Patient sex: M
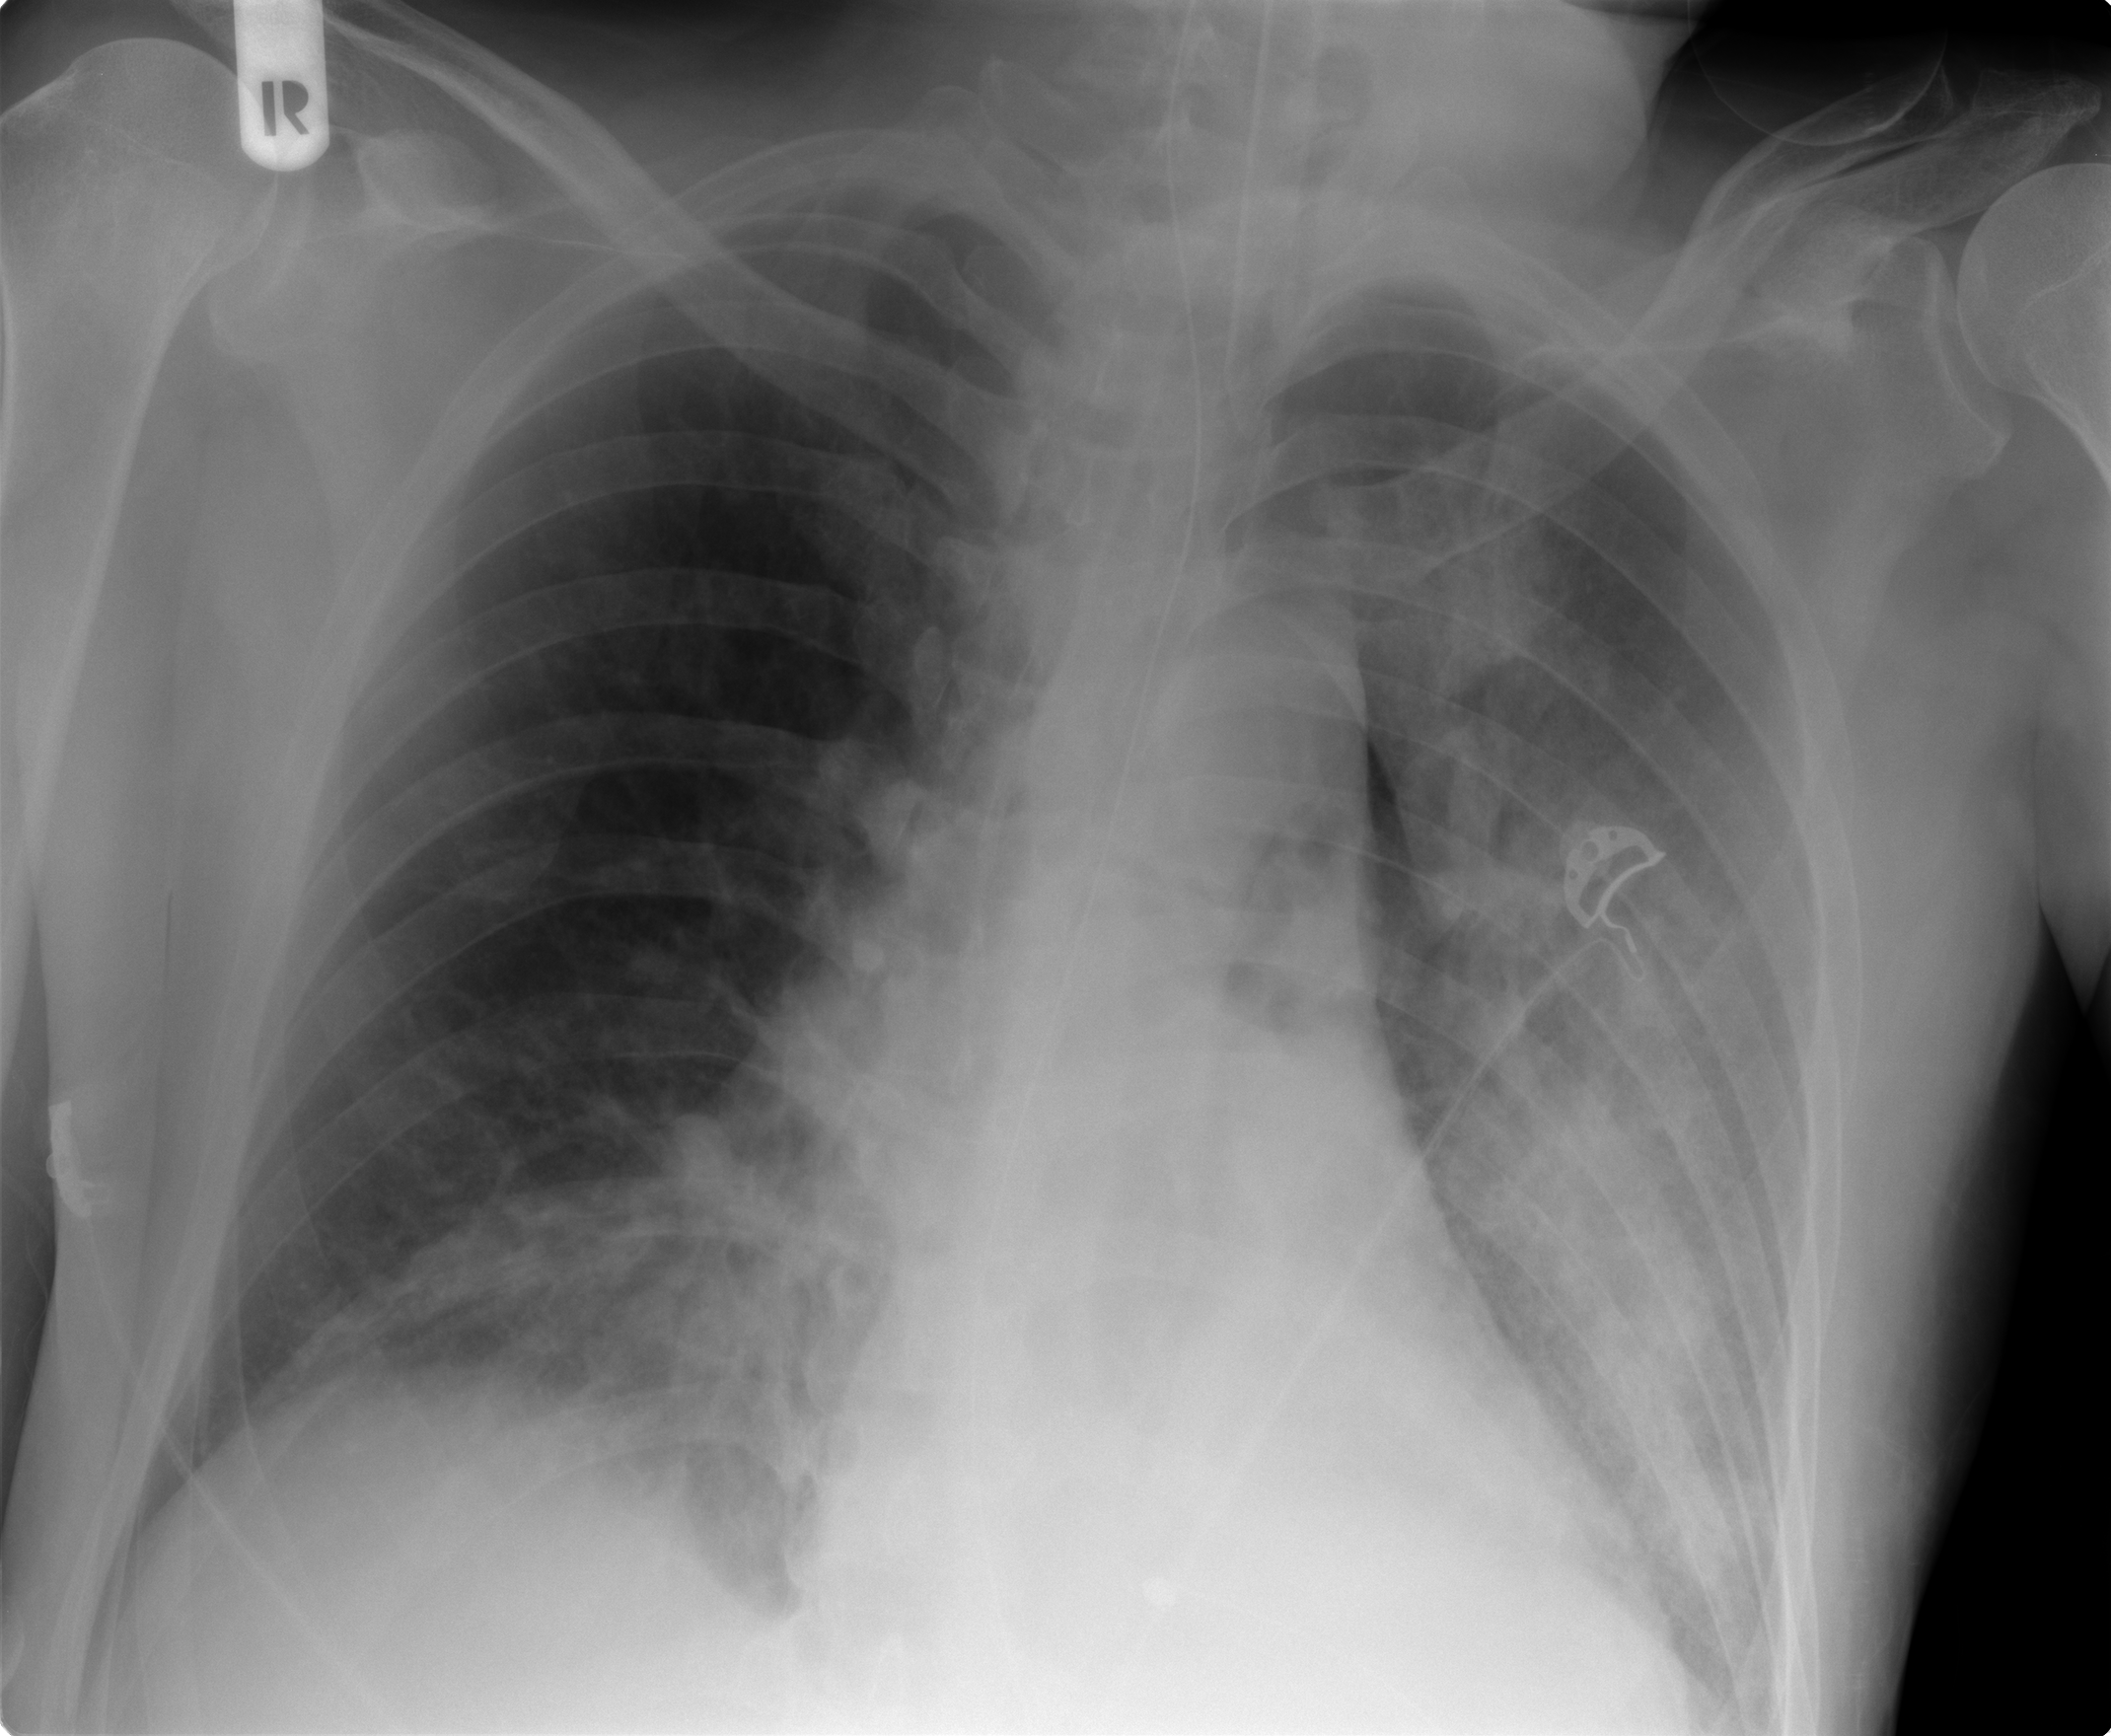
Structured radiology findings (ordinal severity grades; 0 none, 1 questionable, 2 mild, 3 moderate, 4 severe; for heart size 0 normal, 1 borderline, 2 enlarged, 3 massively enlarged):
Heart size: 0
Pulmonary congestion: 0
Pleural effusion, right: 0
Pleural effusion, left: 1
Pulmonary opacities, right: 2
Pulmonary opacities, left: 4
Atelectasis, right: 2
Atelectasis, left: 3